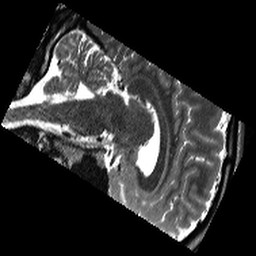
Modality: T2w
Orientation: sagittal
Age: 24
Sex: male
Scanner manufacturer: siemens
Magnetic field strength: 3 T
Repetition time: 13.15 s
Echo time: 0.082 s